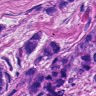
Metastatic tissue present: yes